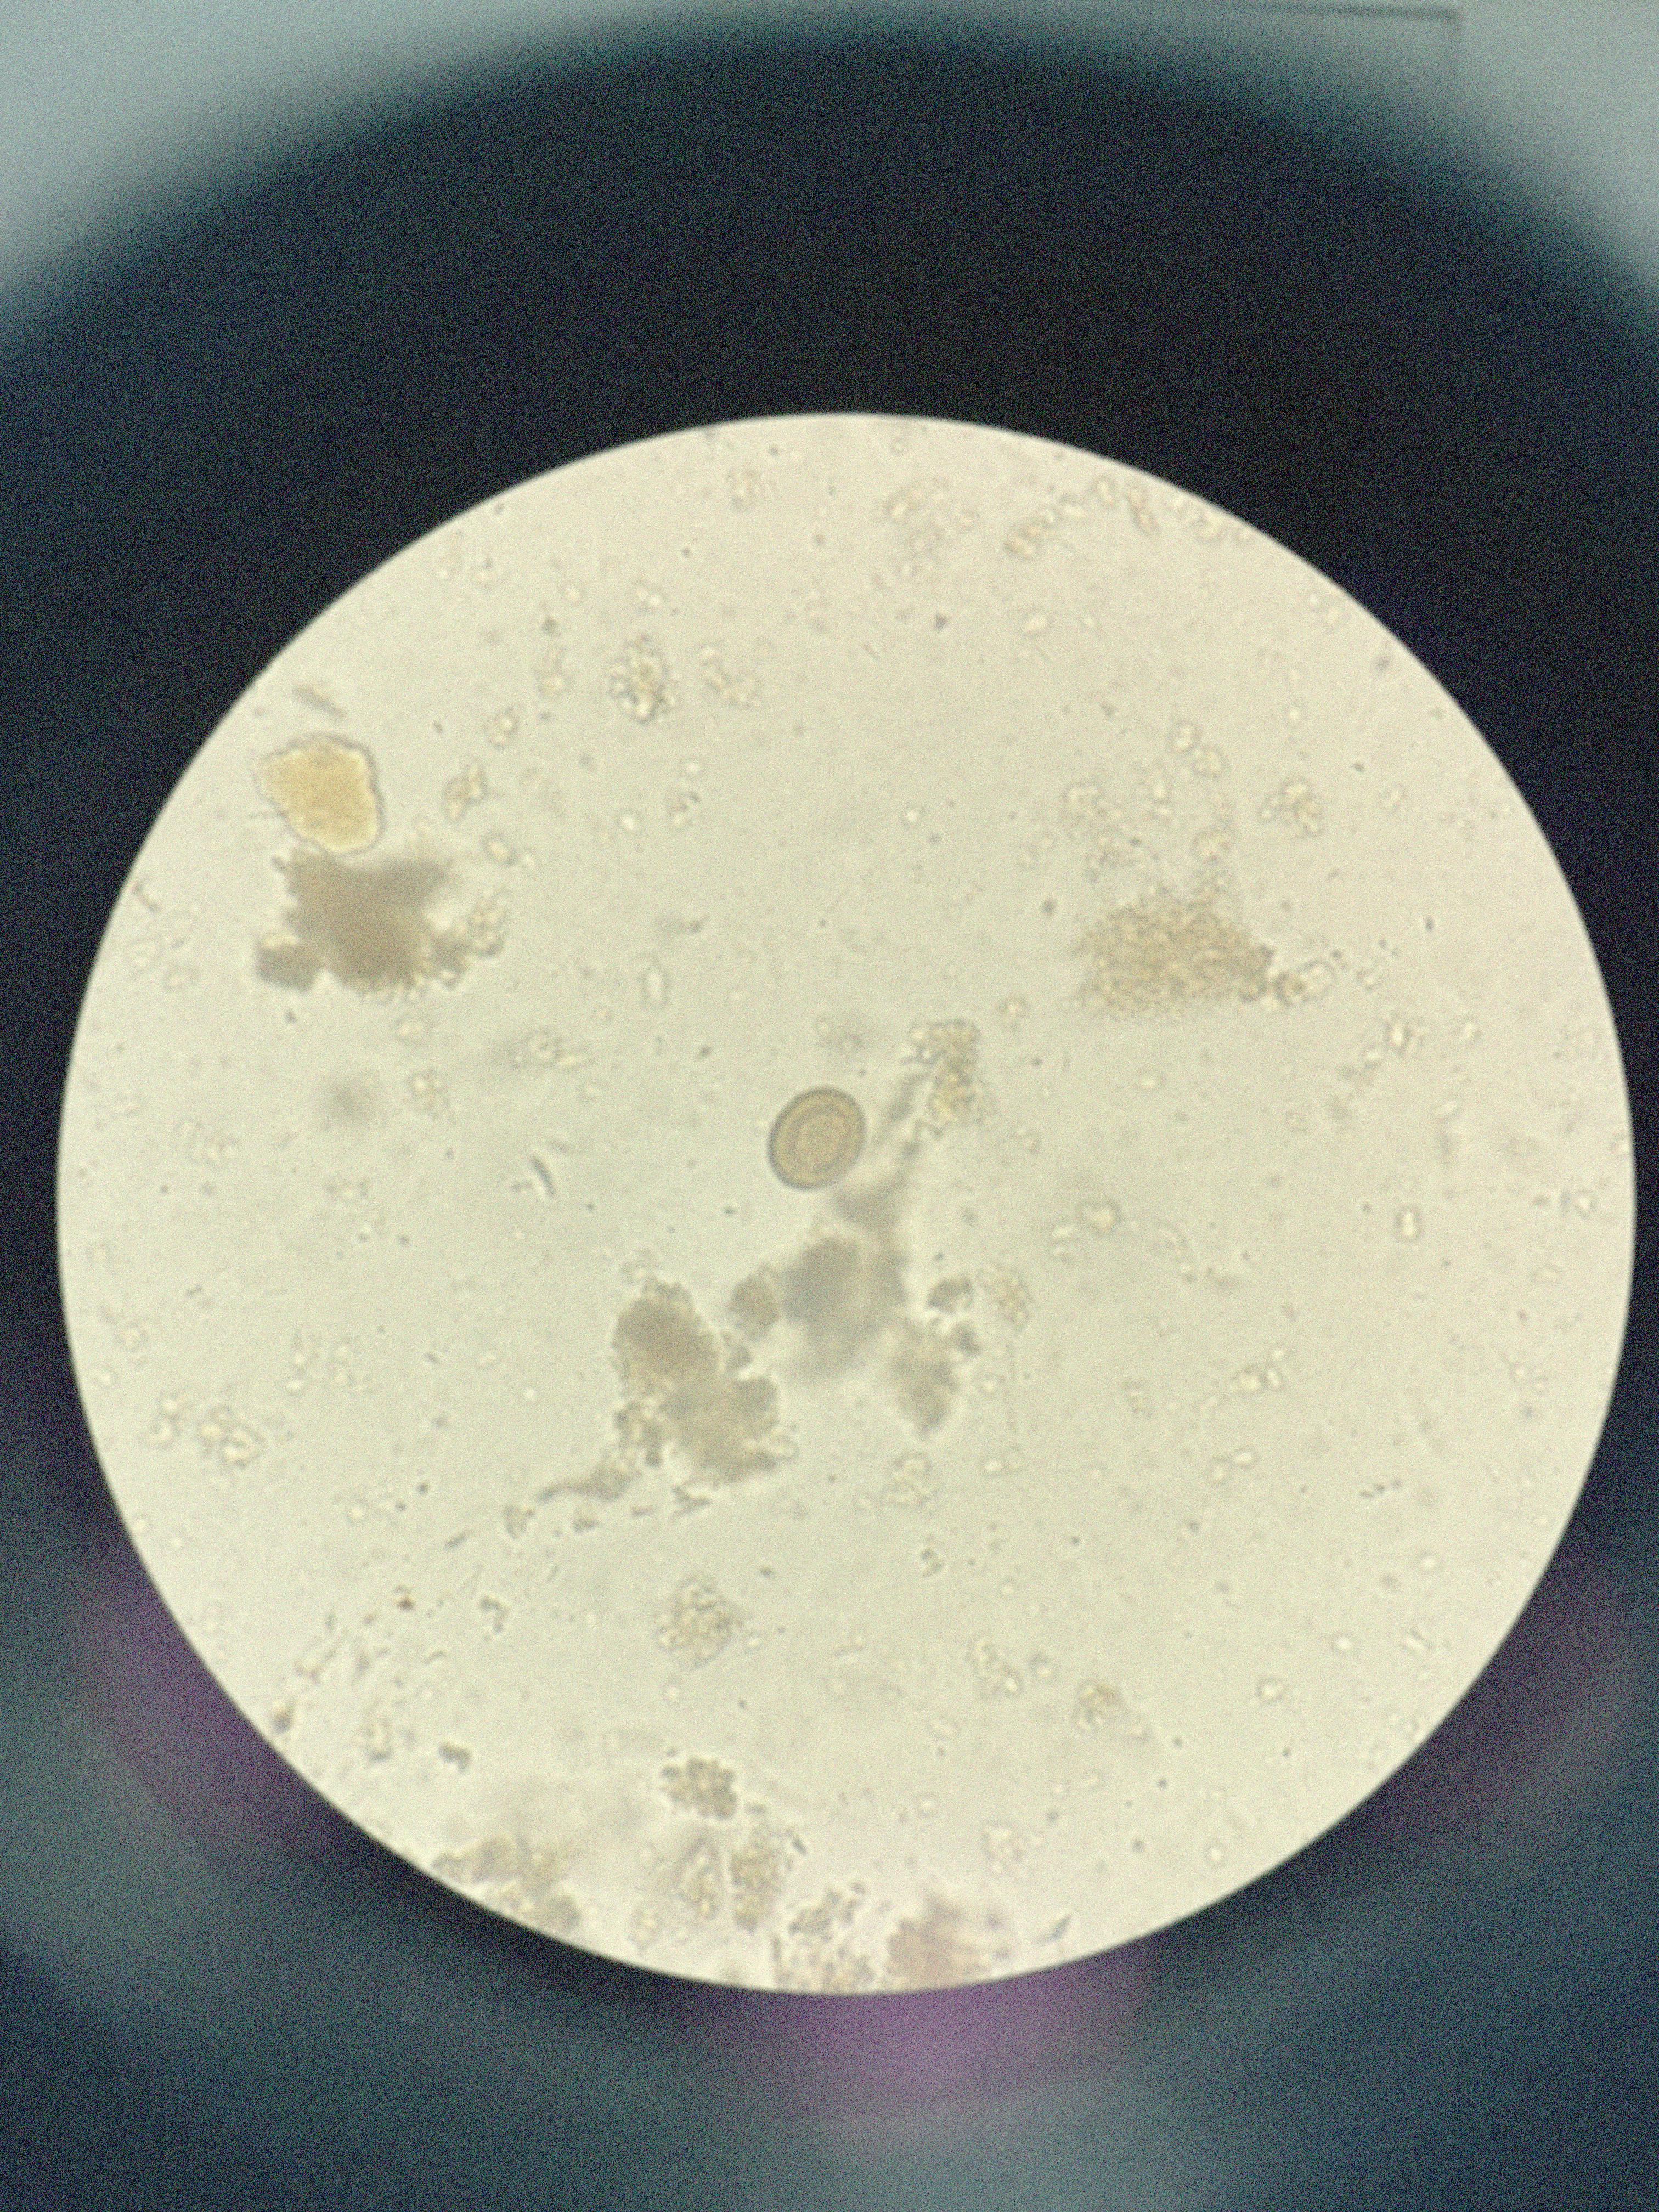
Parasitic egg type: Taenia spp. egg